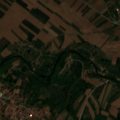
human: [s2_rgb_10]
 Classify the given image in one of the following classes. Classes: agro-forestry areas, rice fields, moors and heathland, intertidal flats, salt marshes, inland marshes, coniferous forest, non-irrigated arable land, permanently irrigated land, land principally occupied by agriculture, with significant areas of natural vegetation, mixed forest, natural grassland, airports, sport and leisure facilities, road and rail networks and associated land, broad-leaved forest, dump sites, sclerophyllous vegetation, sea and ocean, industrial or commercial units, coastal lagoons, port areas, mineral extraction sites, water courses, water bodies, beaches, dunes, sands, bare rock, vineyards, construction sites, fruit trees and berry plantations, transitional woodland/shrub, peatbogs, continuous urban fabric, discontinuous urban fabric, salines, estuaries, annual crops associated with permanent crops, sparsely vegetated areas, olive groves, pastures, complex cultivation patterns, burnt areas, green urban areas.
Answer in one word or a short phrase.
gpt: discontinuous urban fabric, non-irrigated arable land, complex cultivation patterns, land principally occupied by agriculture, with significant areas of natural vegetation